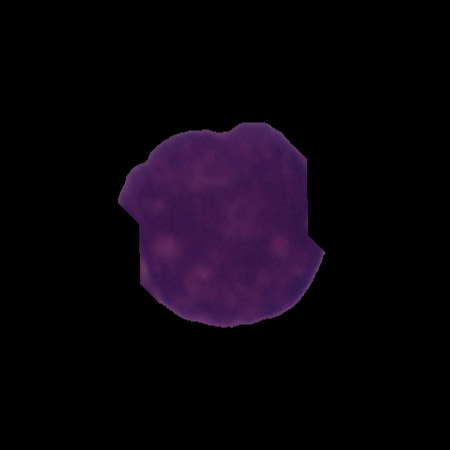
Label: cancer